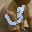
Label: 3